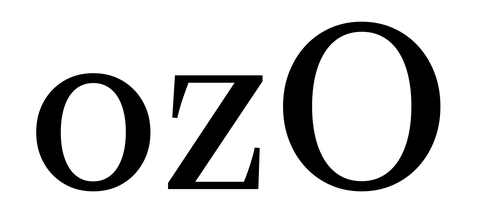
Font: LibreCaslonText_Regular